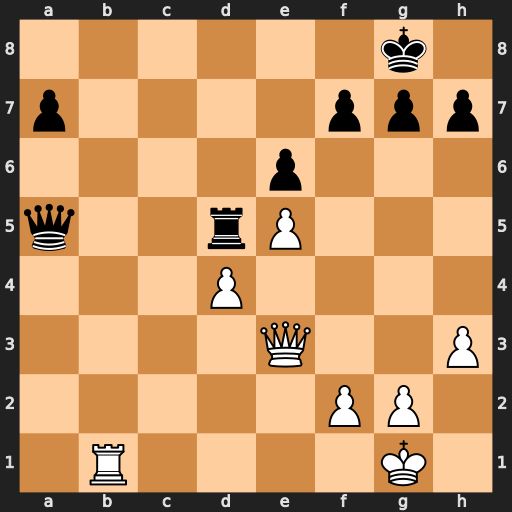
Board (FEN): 6k1/p4ppp/4p3/q2rP3/3P4/4Q2P/5PP1/1R4K1
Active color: w
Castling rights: -
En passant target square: -
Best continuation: Rb8+ Rd8 Qc3 g6 Qxa5